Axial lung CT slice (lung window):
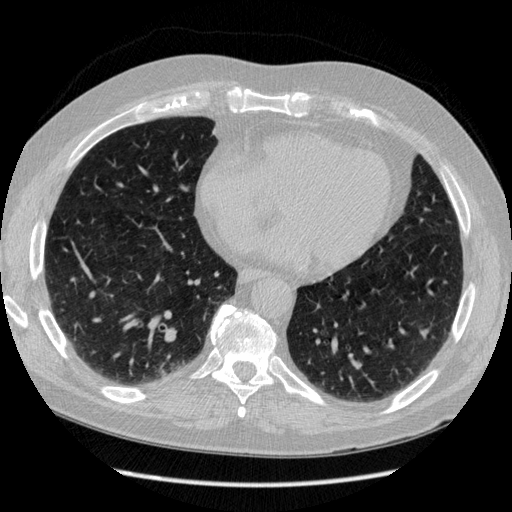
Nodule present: no